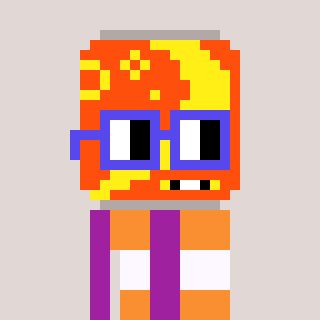
a pixel art character with square blue glasses, a pop-shaped head and a magenta-colored body on a warm background